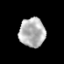
Tissue: prostate
Cell type: Epithelial cells
Senescence score: 0.3098
Nuclear area (px): 742
Mean DAPI intensity: 177.984